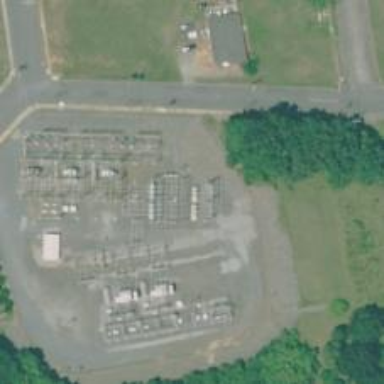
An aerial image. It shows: Switch used for power control.